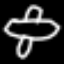
Label: airplane